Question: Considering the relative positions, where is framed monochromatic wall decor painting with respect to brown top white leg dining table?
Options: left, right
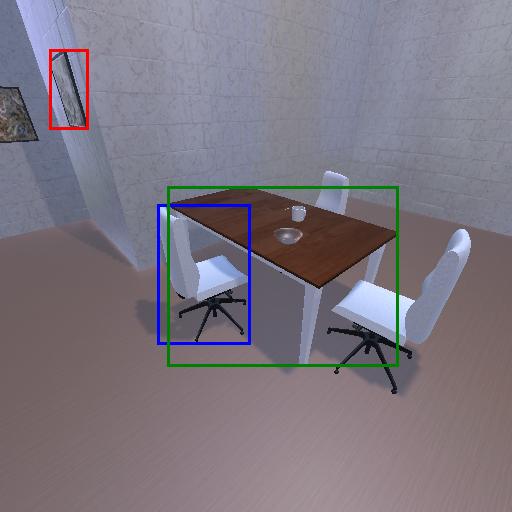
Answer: left